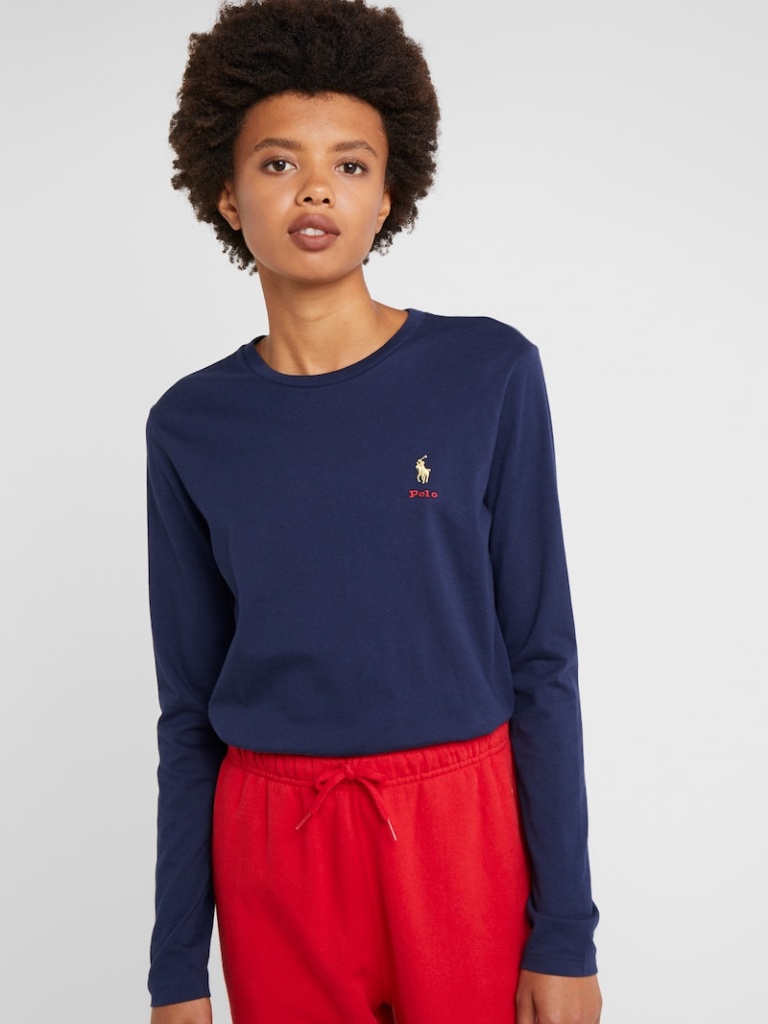
cotton relaxed a long-sleeved with the sleeves down hip length Untucked crew shirt